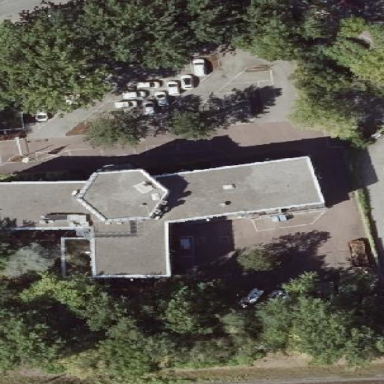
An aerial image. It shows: Commercial building with flat roof.